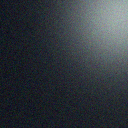
Screen state: off